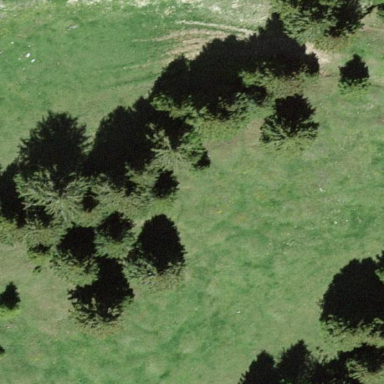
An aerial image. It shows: Forest area.